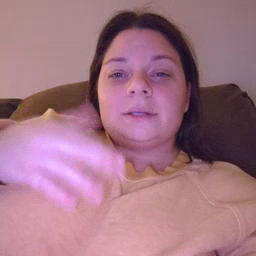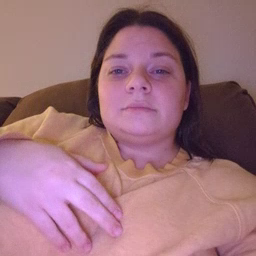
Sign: wait